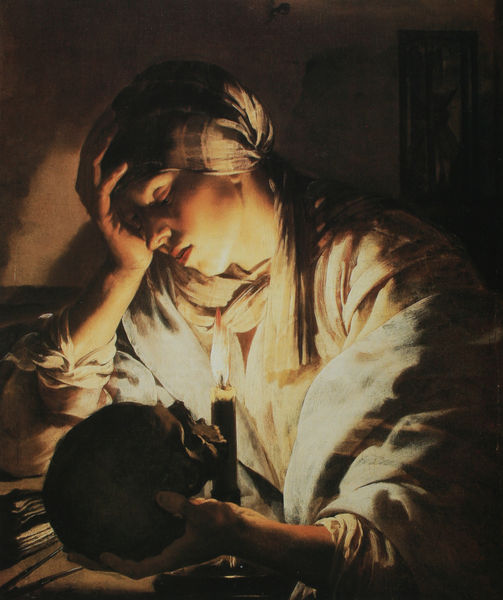
Titel: Melancholia
Künstler: Hendrick ter Brugghen
Standort: Toronto
Institution: Art Gallery of Ontario
Schlagwörter: dunkel, gemälde, hand, kopf, schatten, schlaf, frau, licht, mund, nase, schal, tuch, malerei, hemd, augen, schädel, hals, kinn, lippen, blue, hands, red, white, arm, black, dark, face, gray, grey, nose, painting, portrait, robe, room, woman, kopftuch, realistisch, kerze, melancholie, streifen, looking, mirror, brown, überwurf, lider, memento mori, flamme, buch, kerzenschein, totenkopf, sad, müde, girl, head, young, death, stapel, eyes, light, night, totenschädel, look, shawl, shadow, cap, fabric, kerchief, mouth, realism, scarf, human, thinking, eye, cloth, headscarf, fire, candle, lips, resting, paint, contrast, lichtschatten, skeleton, realistic, illumination, skull, flame, vision, looking down, despair, dying, tired, sorrow, holding, brushes, vanity, knot, candlelight, wrap, wax, decay, niederländische malerei, head on arm, paintig, girld, bresh, qye, weariness